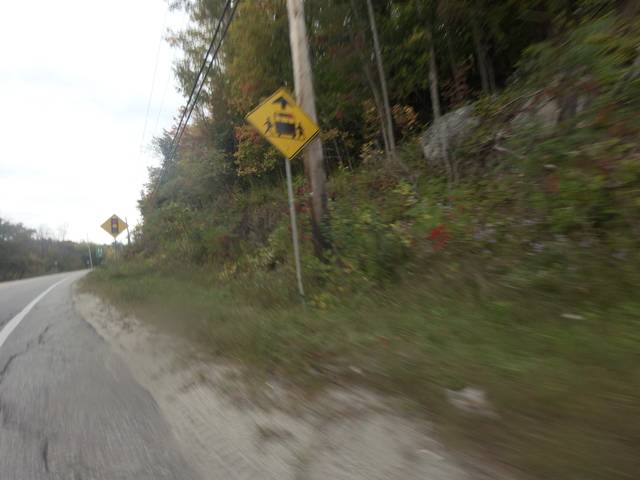
Region: Canada
Coordinates: 45.652, -75.925